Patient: sex F, age 59
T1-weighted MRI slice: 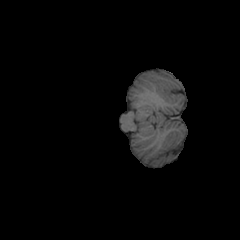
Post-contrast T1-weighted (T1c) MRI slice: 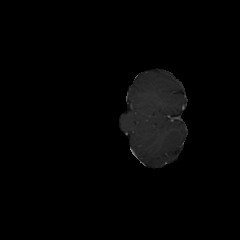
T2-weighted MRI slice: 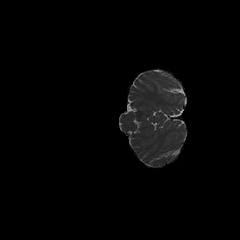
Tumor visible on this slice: no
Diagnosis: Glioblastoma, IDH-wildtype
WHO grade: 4